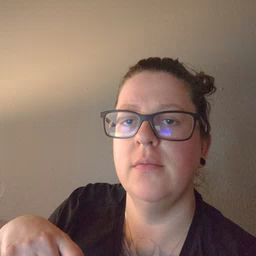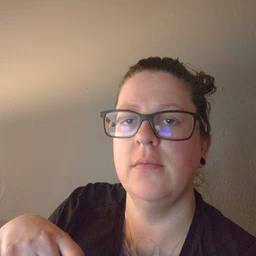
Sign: shhh